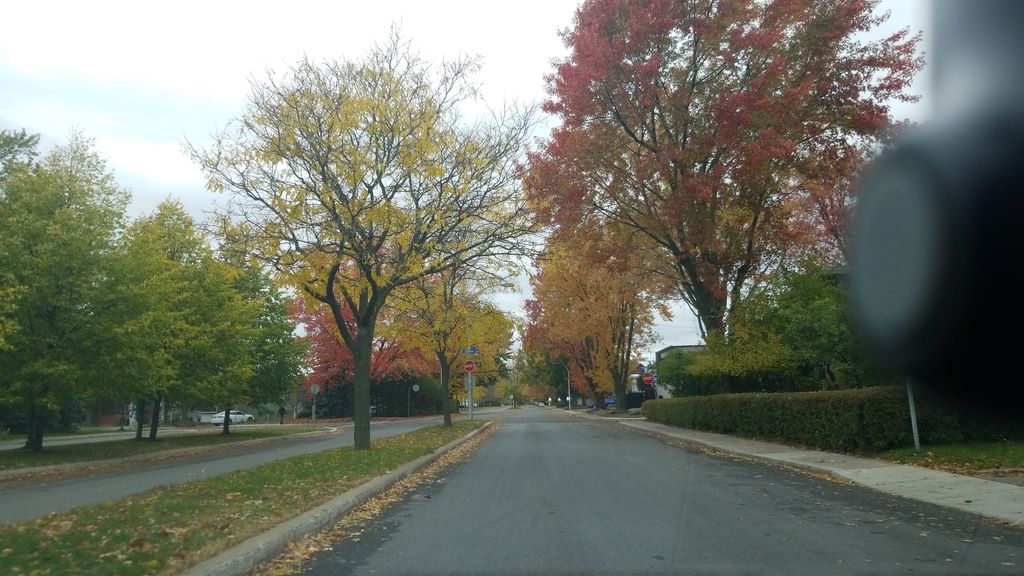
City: montreal